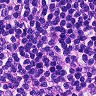
Metastatic tissue present: no